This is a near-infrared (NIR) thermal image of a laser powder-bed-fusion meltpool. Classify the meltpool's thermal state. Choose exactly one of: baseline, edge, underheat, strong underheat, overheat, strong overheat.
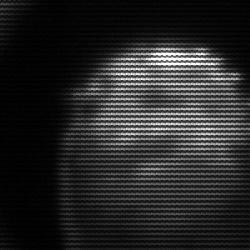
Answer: edge